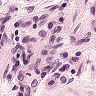
Metastatic tissue present: no